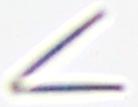
Label: Thalassionema